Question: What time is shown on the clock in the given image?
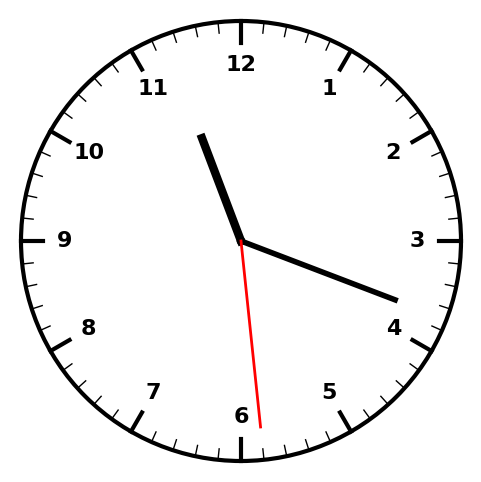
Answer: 11:18:29